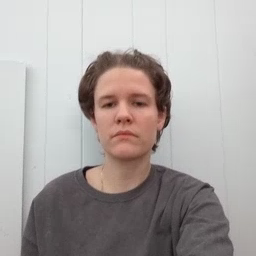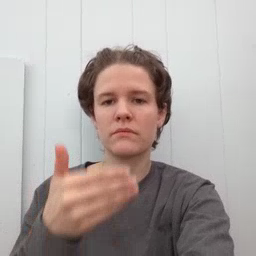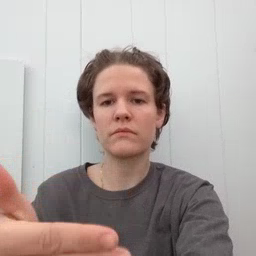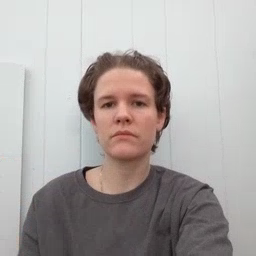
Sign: after